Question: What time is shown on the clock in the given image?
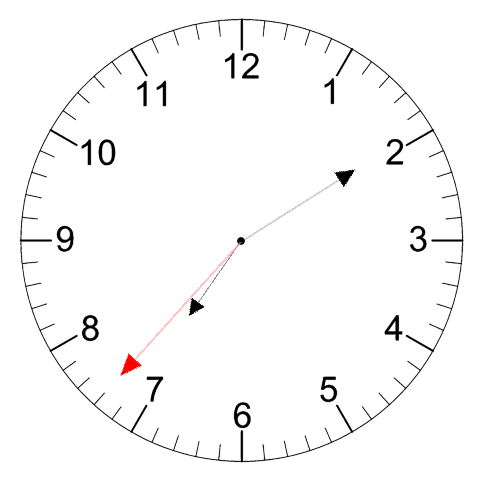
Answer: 07:09:37